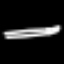
Label: pencil